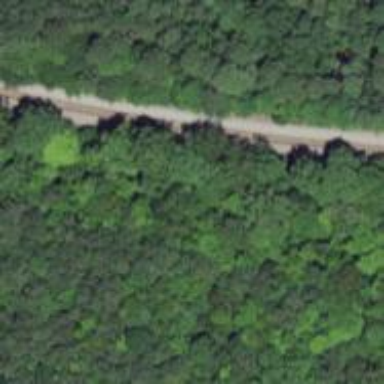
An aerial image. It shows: Railway track.